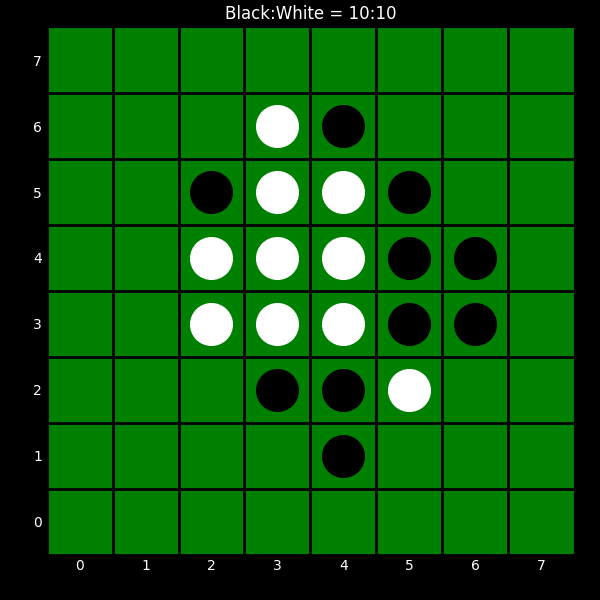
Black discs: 10
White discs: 10